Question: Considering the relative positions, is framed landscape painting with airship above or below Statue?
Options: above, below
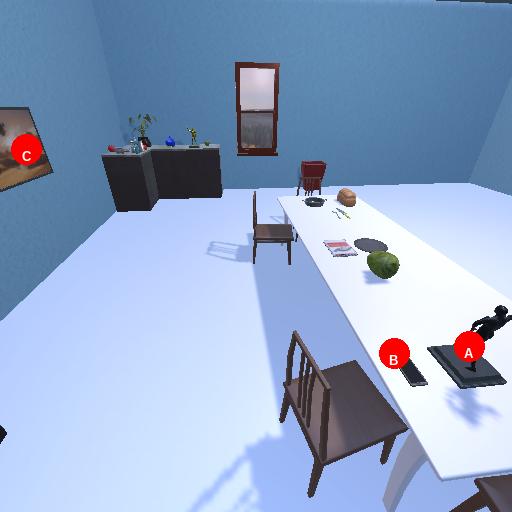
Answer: above